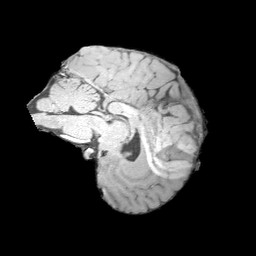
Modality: MP2RAGE
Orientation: sagittal